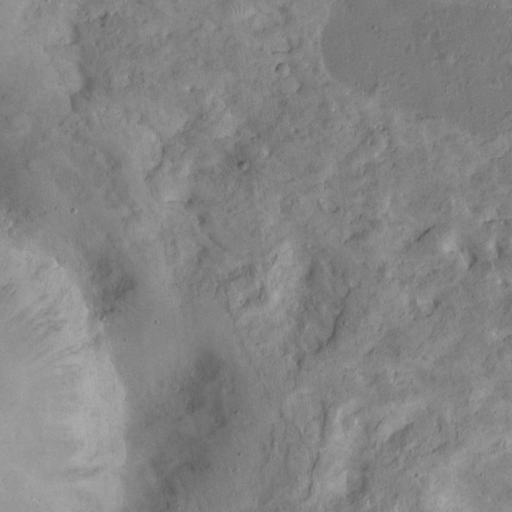
Objects detected: cone, cone